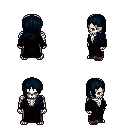
a pixel art fantasy rpg character, male body template, skeleton, gray robe, robe skirt, raven left-swept hairstyle, four views (front, back, left, right), 2x2 character sprite sheet, small pixel art, hard edges, no anti-aliasing